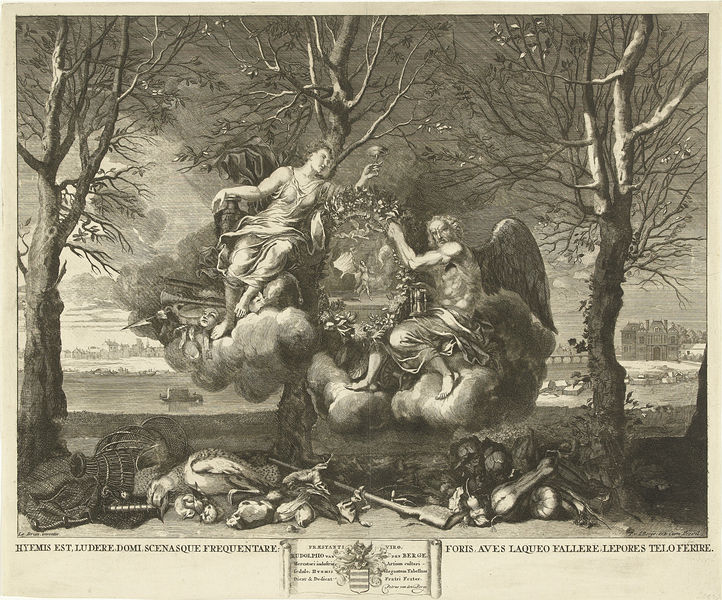
Titel: Allegorie op de winter
Künstler: Pieter van den Berge
Standort: Amsterdam
Institution: Rijksmuseum
Schlagwörter: baum, flügel, mann, vogel, wasser, weiß, wolken, bäume, stadt, frau, schwarz, zeichnung, gebäude, haus, obst, tiere, vögel, brücke, engel, kürbis, füße, schiff, schrift, kahl, muskeln, vanitas, druck, wappen, gewehr, pokal, käfig, kupferstich, latein, sitch, metapher, albaum, bäumeengel, babäume